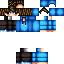
A male human skin with medium skin, wearing brown long hair dressed in a blue hoodie and black pants, featuring a closed mouth.